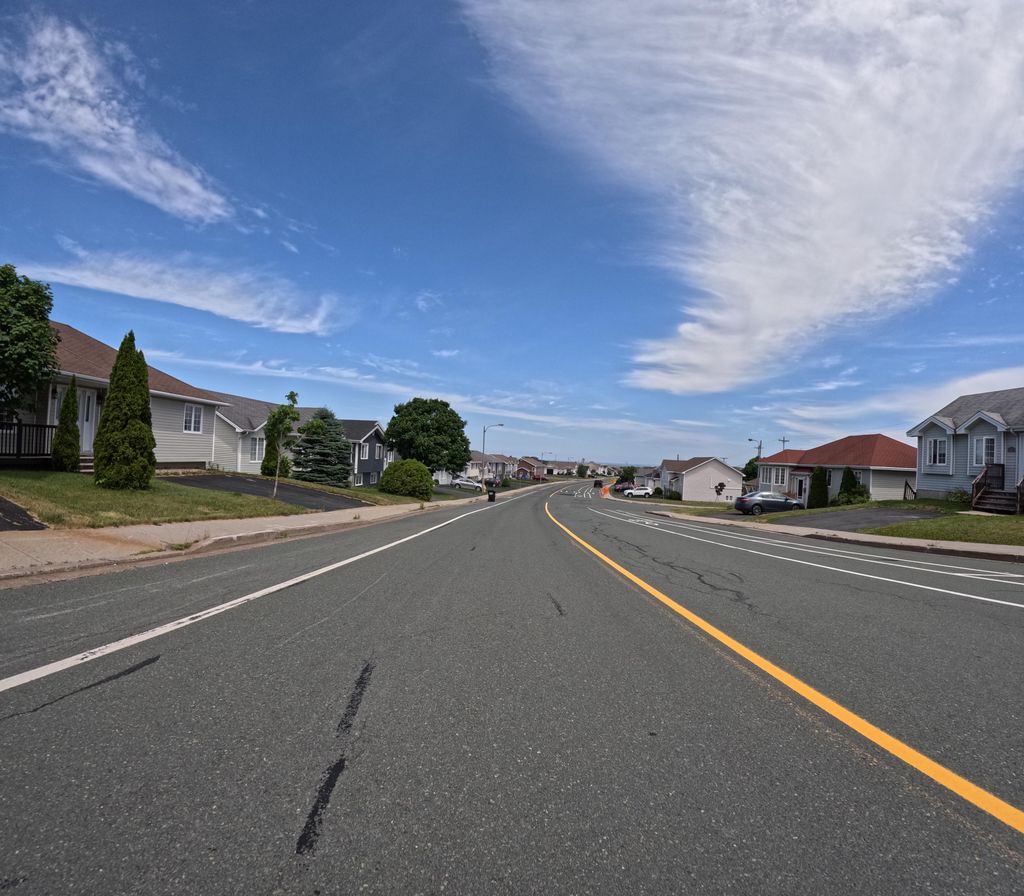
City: st_johns